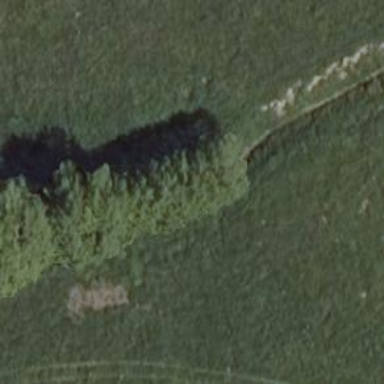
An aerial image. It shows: Row of trees in natural setting.